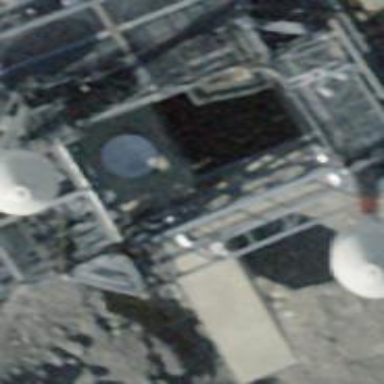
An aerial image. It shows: Communication tower.